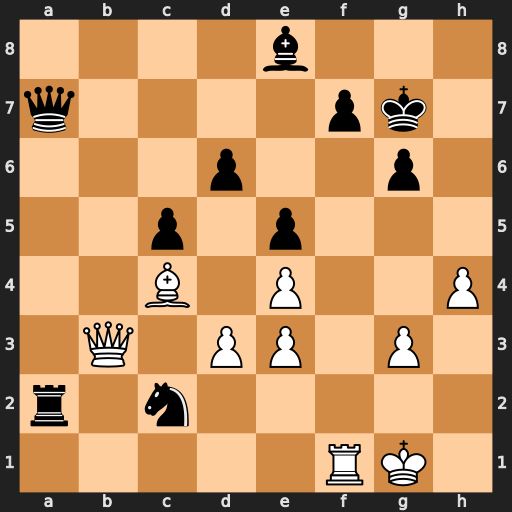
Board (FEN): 4b3/q4pk1/3p2p1/2p1p3/2B1P2P/1Q1PP1P1/r1n5/5RK1
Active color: w
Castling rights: -
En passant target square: -
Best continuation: Qxa2 Qxa2 Bxa2